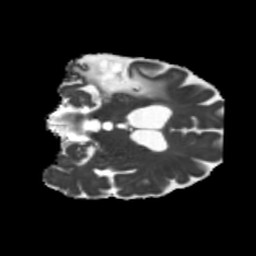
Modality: MD
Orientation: coronal
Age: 71
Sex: male
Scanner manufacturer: siemens
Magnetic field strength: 3 T
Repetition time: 5.25 s
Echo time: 0.08 s